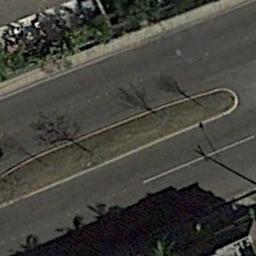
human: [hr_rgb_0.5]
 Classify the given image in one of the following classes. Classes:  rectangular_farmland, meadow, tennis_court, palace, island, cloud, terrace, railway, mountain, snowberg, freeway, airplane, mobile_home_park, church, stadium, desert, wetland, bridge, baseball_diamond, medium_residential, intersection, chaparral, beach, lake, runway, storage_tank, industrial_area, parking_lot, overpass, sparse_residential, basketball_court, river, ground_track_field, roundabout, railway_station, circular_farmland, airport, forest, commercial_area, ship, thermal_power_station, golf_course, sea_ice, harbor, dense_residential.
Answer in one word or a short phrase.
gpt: freeway